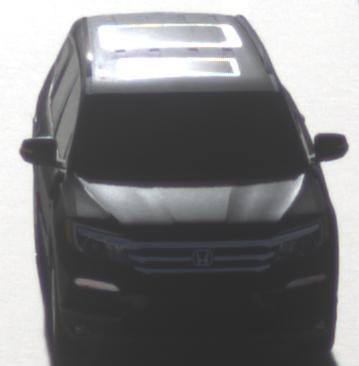
Make: Honda
Model: Pilot
Detailed model: 3
Model produced from: 2015
Model produced until: 2022
Doors: 5
Color: black
Road condition: dry road
Daytime: morning or afternoon
Contrast: high contrast